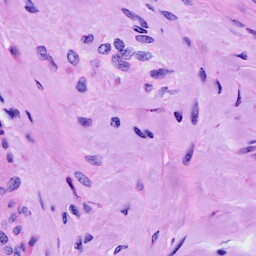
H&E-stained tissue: Cervix